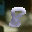
Label: 8